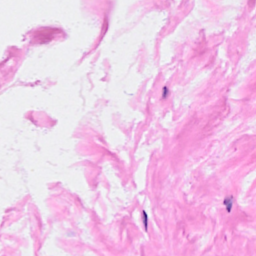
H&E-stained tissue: Breast